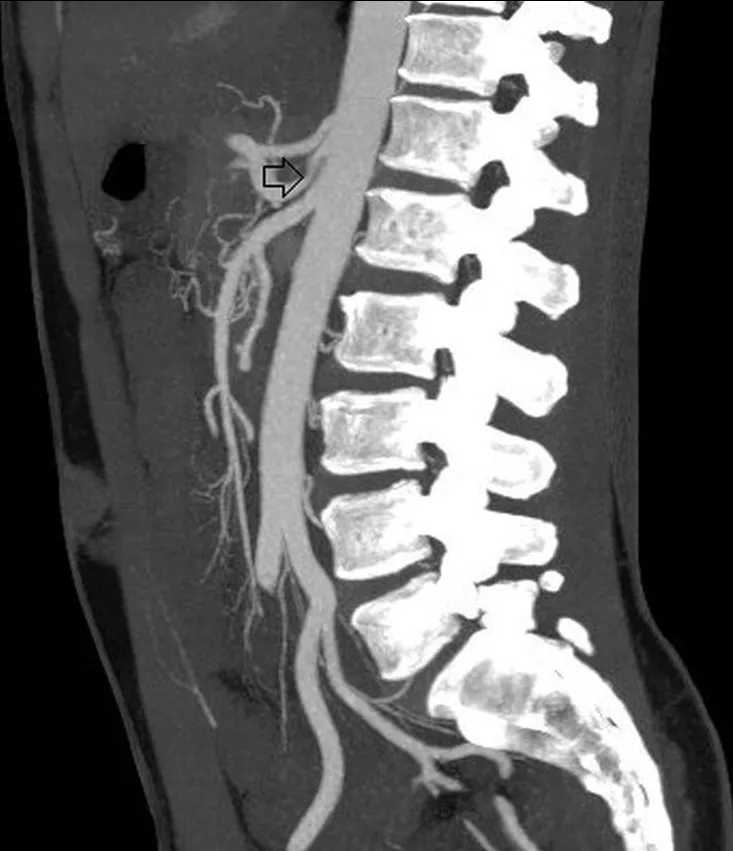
Sagittal reconstruction angiotomography of the abdominal aorta and its branches. The arrow indicates preoperative stenosis of the proximal portion of the celiac trunk and the post-stenotic dilatation.
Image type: radiology (ct)